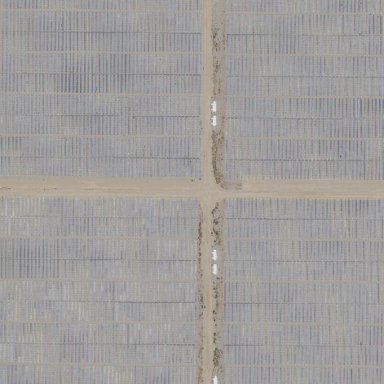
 with capacity of either 19 or 25 megawatts according to different sources."